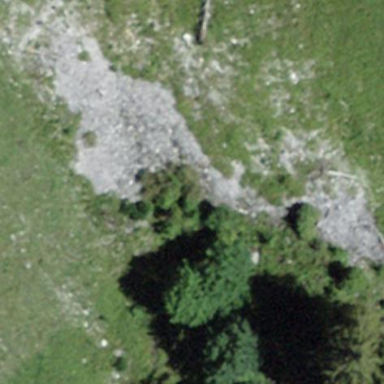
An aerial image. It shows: Scree landscape.